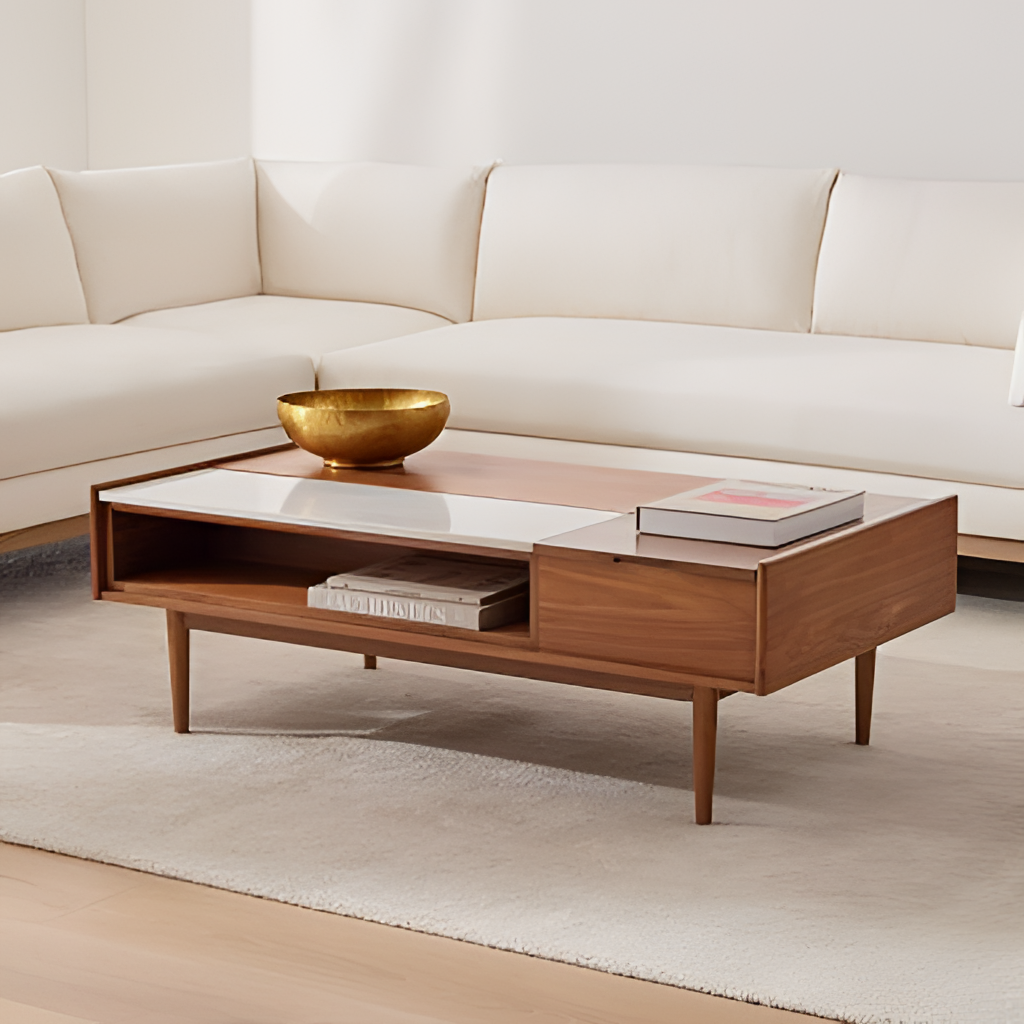
brown wood coffee table, living room, modern, paint wallpaper, with solid pattern, fabric flooring, with solid pattern